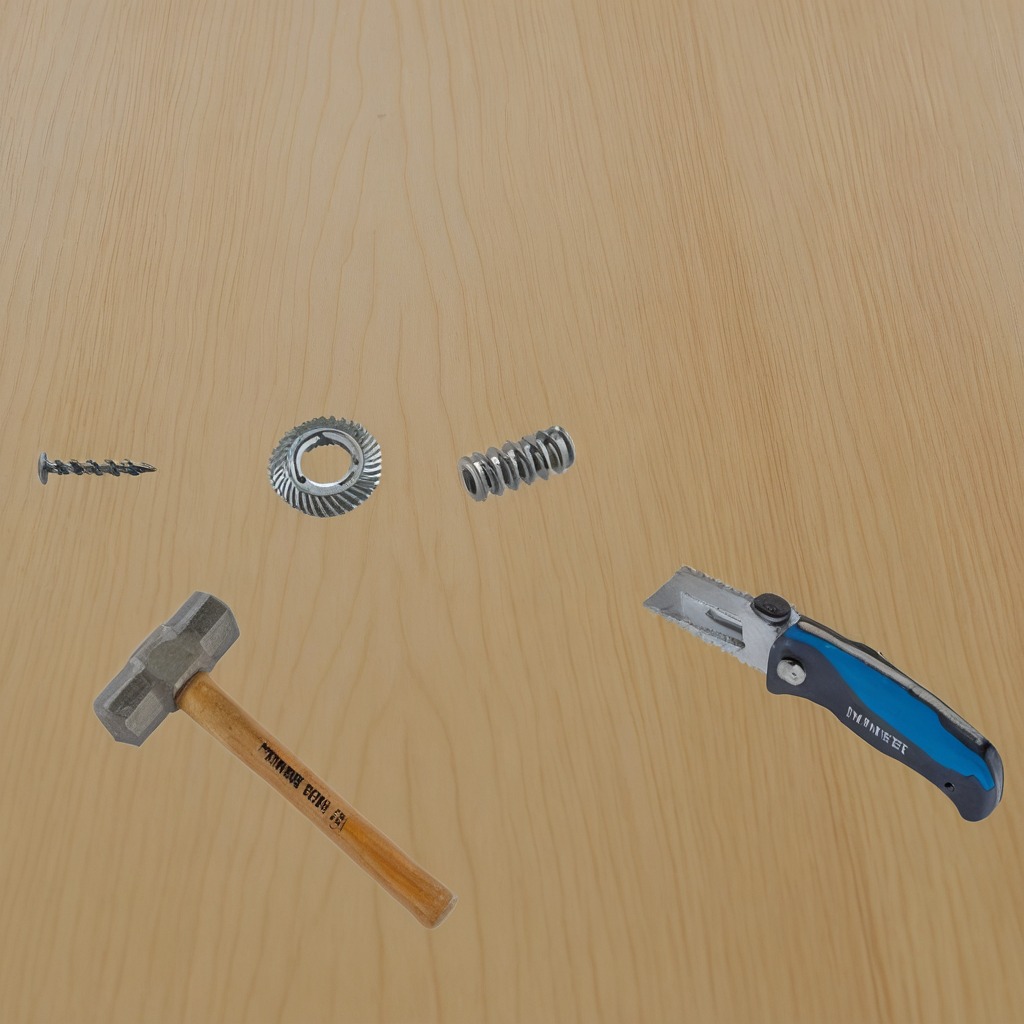
A steel gear with teeth, a utility knife, a metal machine screw, a hammer, and a coiled metal spring are lying on the plywood surface.